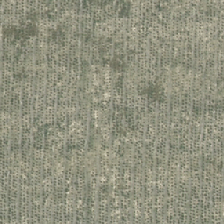
Land cover: harvested_forest